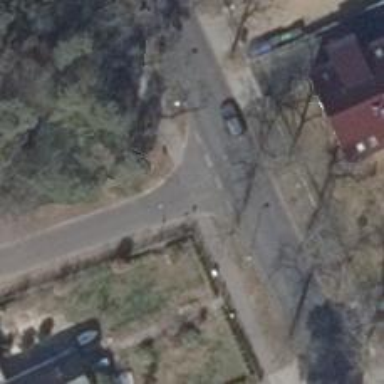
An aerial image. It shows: Residential road with asphalt surface.